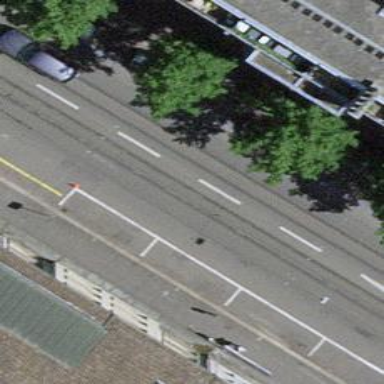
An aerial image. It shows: Tram level crossing on the railway.